Field crop: maize
Growth stage: 2
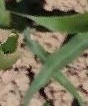
Species: maize